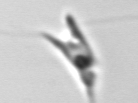
Label: Chrysochromulina_lanceolata